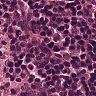
Metastatic tissue present: no